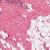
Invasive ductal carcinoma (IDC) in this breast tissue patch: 0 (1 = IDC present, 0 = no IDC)